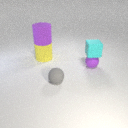
large yellow rubber cylinder below large purple rubber cylinder